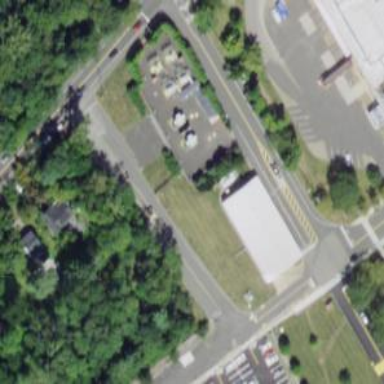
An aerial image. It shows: Industrial power substation enclosed by fence.